Question: I have multiple rectangles and one special rectangle: the selection rect.
I want to check for each rectangle if the rectangle contains at least one point which is inside the selection rectangle.
Here is an image for clarity:

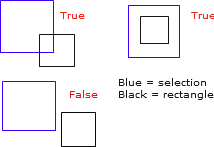
Answer: This will find if the rectangle is overlapping another rectangle:
'''
public boolean overlaps (Rectangle r) {
return x < r.x + r.width && x + width > r.x && y < r.y + r.height && y + height > r.y;
}
'''